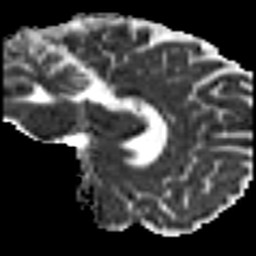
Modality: MD
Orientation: sagittal
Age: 22
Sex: female
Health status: ill
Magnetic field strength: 3 T
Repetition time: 8.4 s
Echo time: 0.0926 s